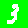
Digit: 3